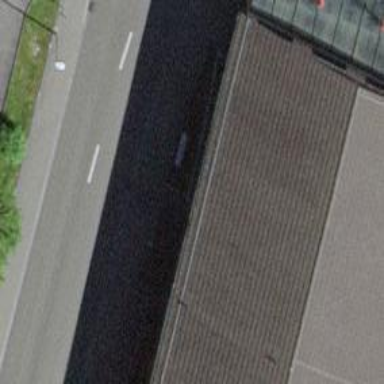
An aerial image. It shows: Bus stop with platform for public transport.